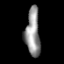
Tissue: prostate
Cell type: B cells
Senescence score: 0.3513
Nuclear area (px): 684
Mean DAPI intensity: 146.854